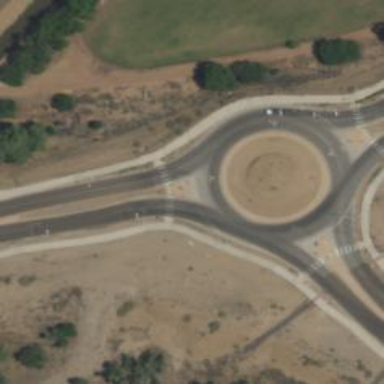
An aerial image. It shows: Primary highway intersecting roundabout.